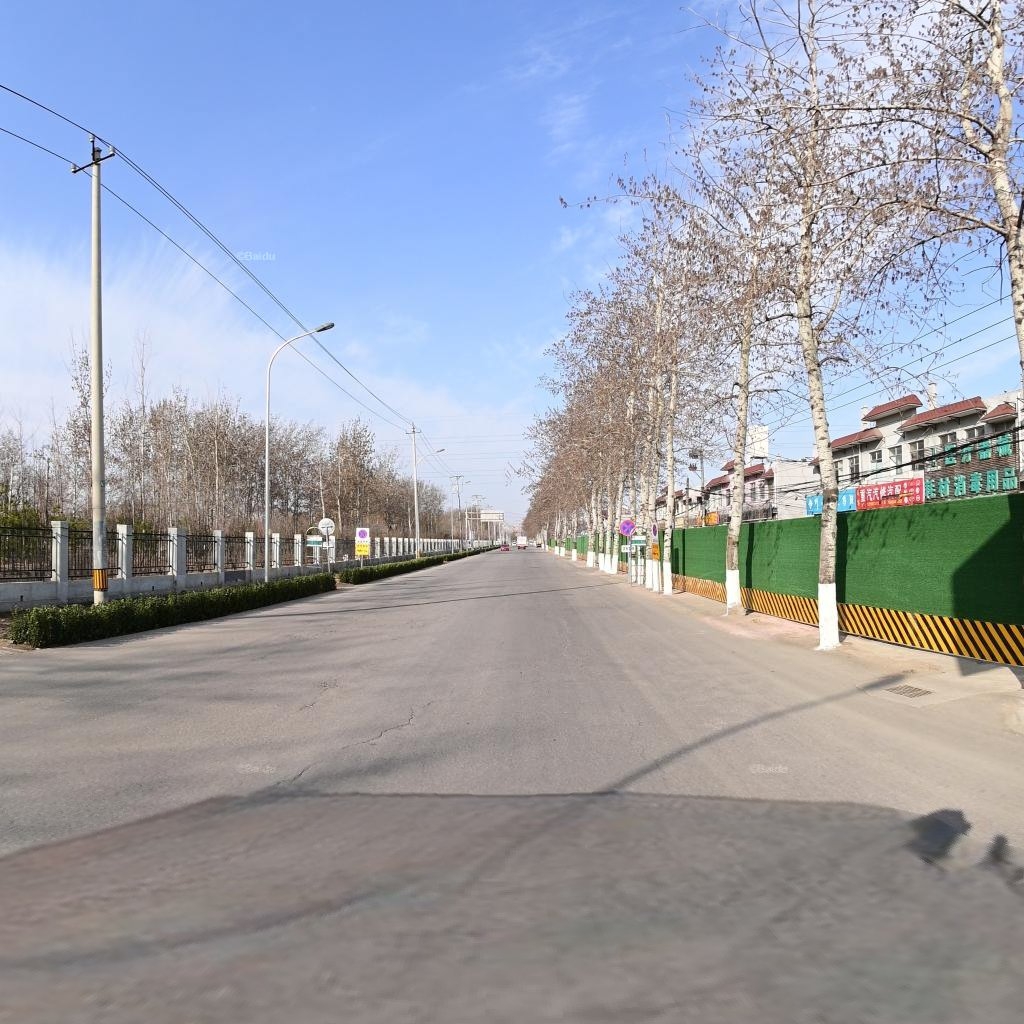
Region: Chaoyang
Road damage annotations: longitudinal crack, longitudinal crack, longitudinal crack